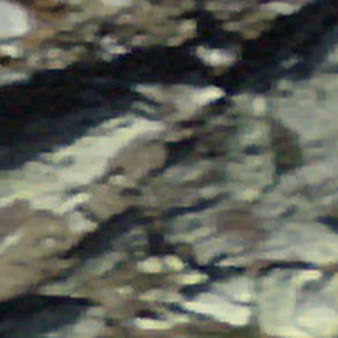
Label: other